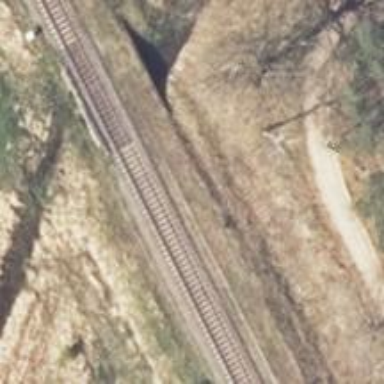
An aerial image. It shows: Bridge with electrified railway tracks featuring contact line.